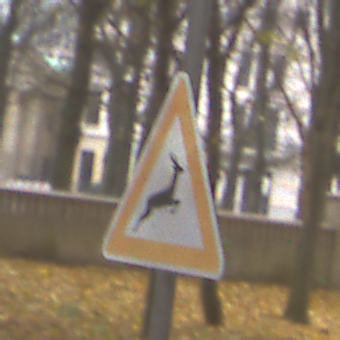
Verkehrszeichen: WildwechselLinks
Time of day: Midday
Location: Outdoor (Nature)
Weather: Overcast
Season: NotSpecified
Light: Natural